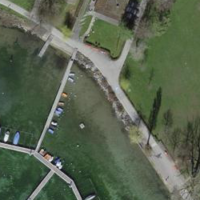
EUNIS habitat code: 53
Species observed at this site:
Motacilla alba
Larus michahellis